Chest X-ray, AP view. Patient: 41 years old, sex F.
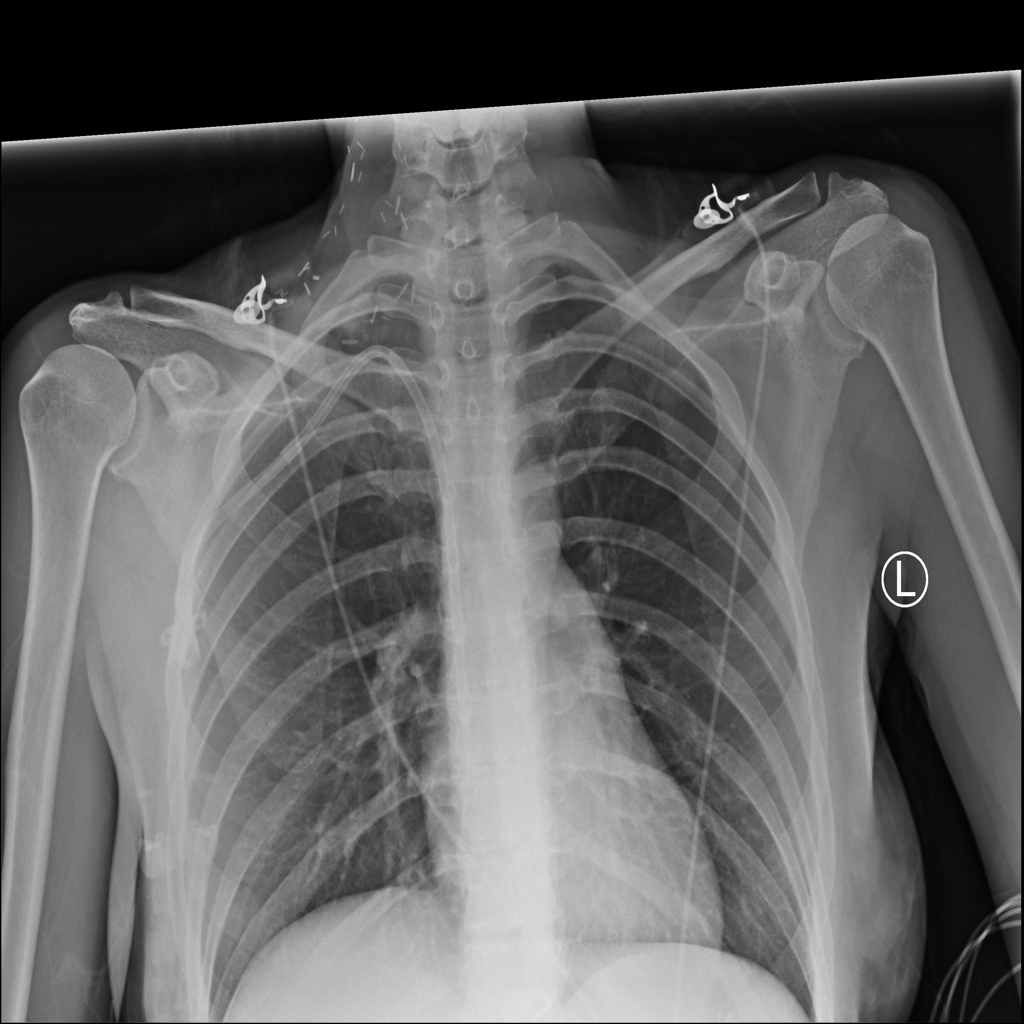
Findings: No Finding